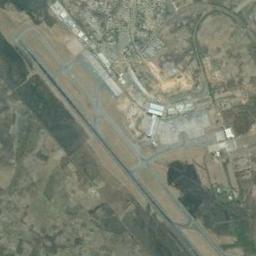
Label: airport